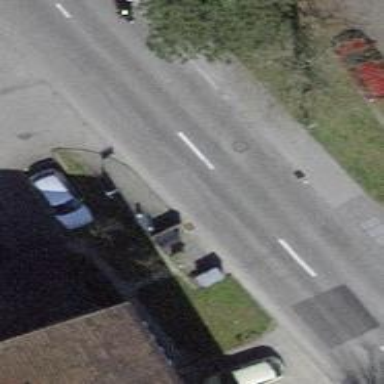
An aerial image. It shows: Public transport stop position.